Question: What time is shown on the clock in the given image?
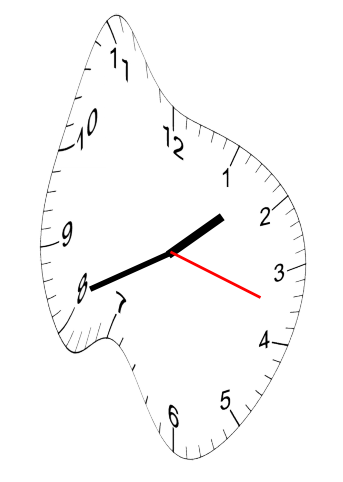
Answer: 01:41:18